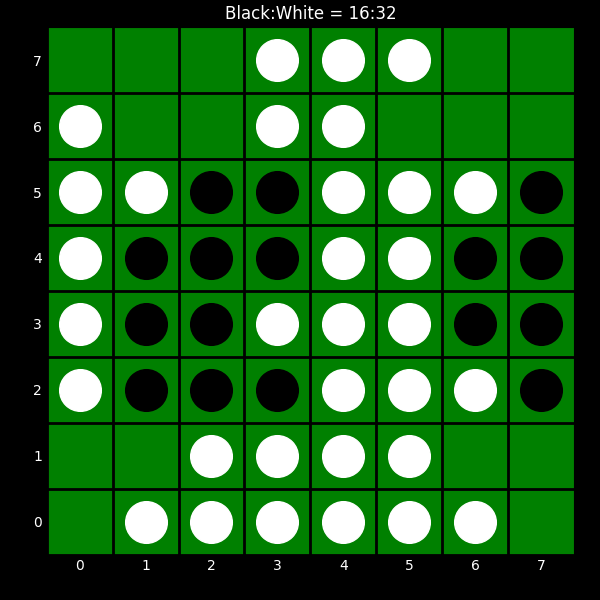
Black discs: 16
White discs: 32